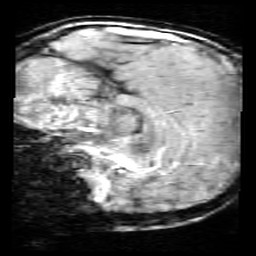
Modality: SWI
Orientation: sagittal
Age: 8
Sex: male
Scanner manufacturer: siemens
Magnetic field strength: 3 T
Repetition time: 0.027 s
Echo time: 0.02 s